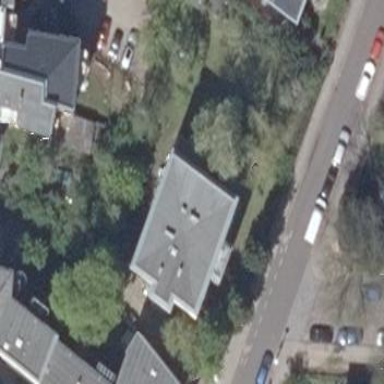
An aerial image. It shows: Detached building with pyramidal black roof. The building is yellow in color.